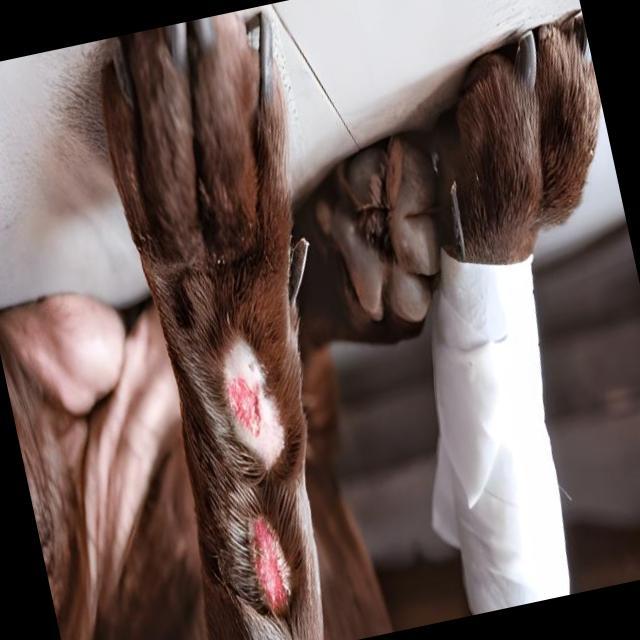
Canine dermatitis — inflammation of the skin presenting with erythema, pruritus, papules, and excoriation. May be allergic, contact, or atopic in origin.